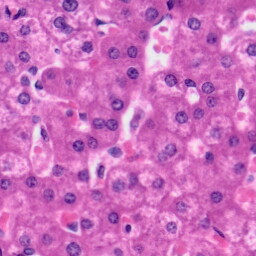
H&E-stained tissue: Liver